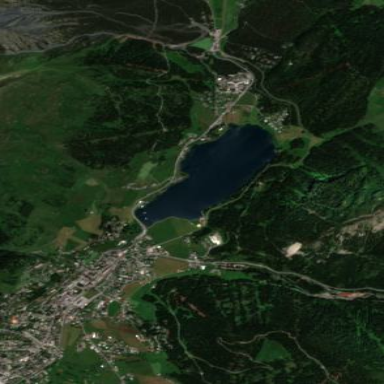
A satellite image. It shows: Serene lake.